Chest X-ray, PA view. Patient: 19 years old, sex M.
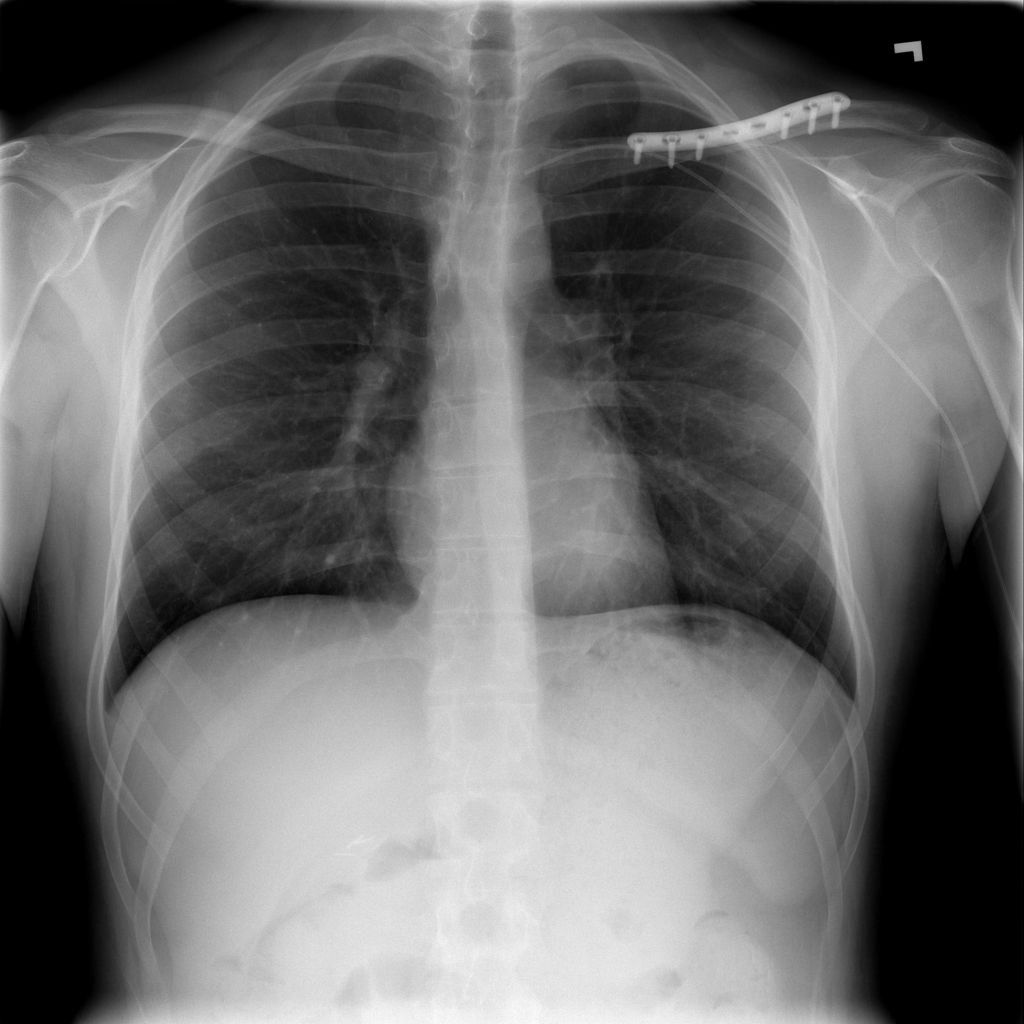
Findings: No Finding